Aerial crown-view tile of a tropical tree (Barro Colorado Island, Panama), acquired 20250715:
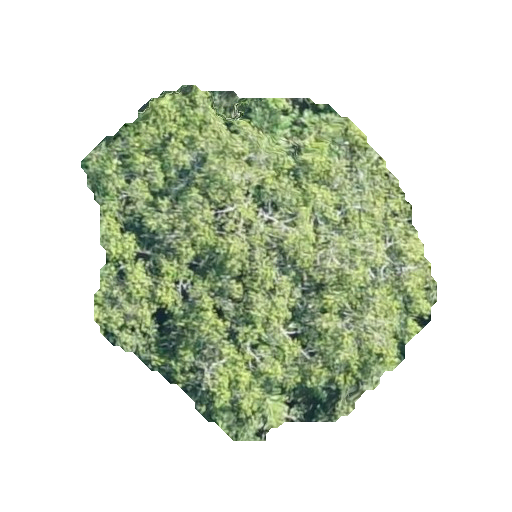
Species: Guatteria lucens
GBIF accepted scientific name: Guatteria lucens
Crown area: 133.69 m²